Interaction volume radius: 10 \u00c5
Interaction volume height: 25 \u00c5
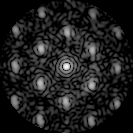
Disorder parameter: 0.45